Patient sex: M
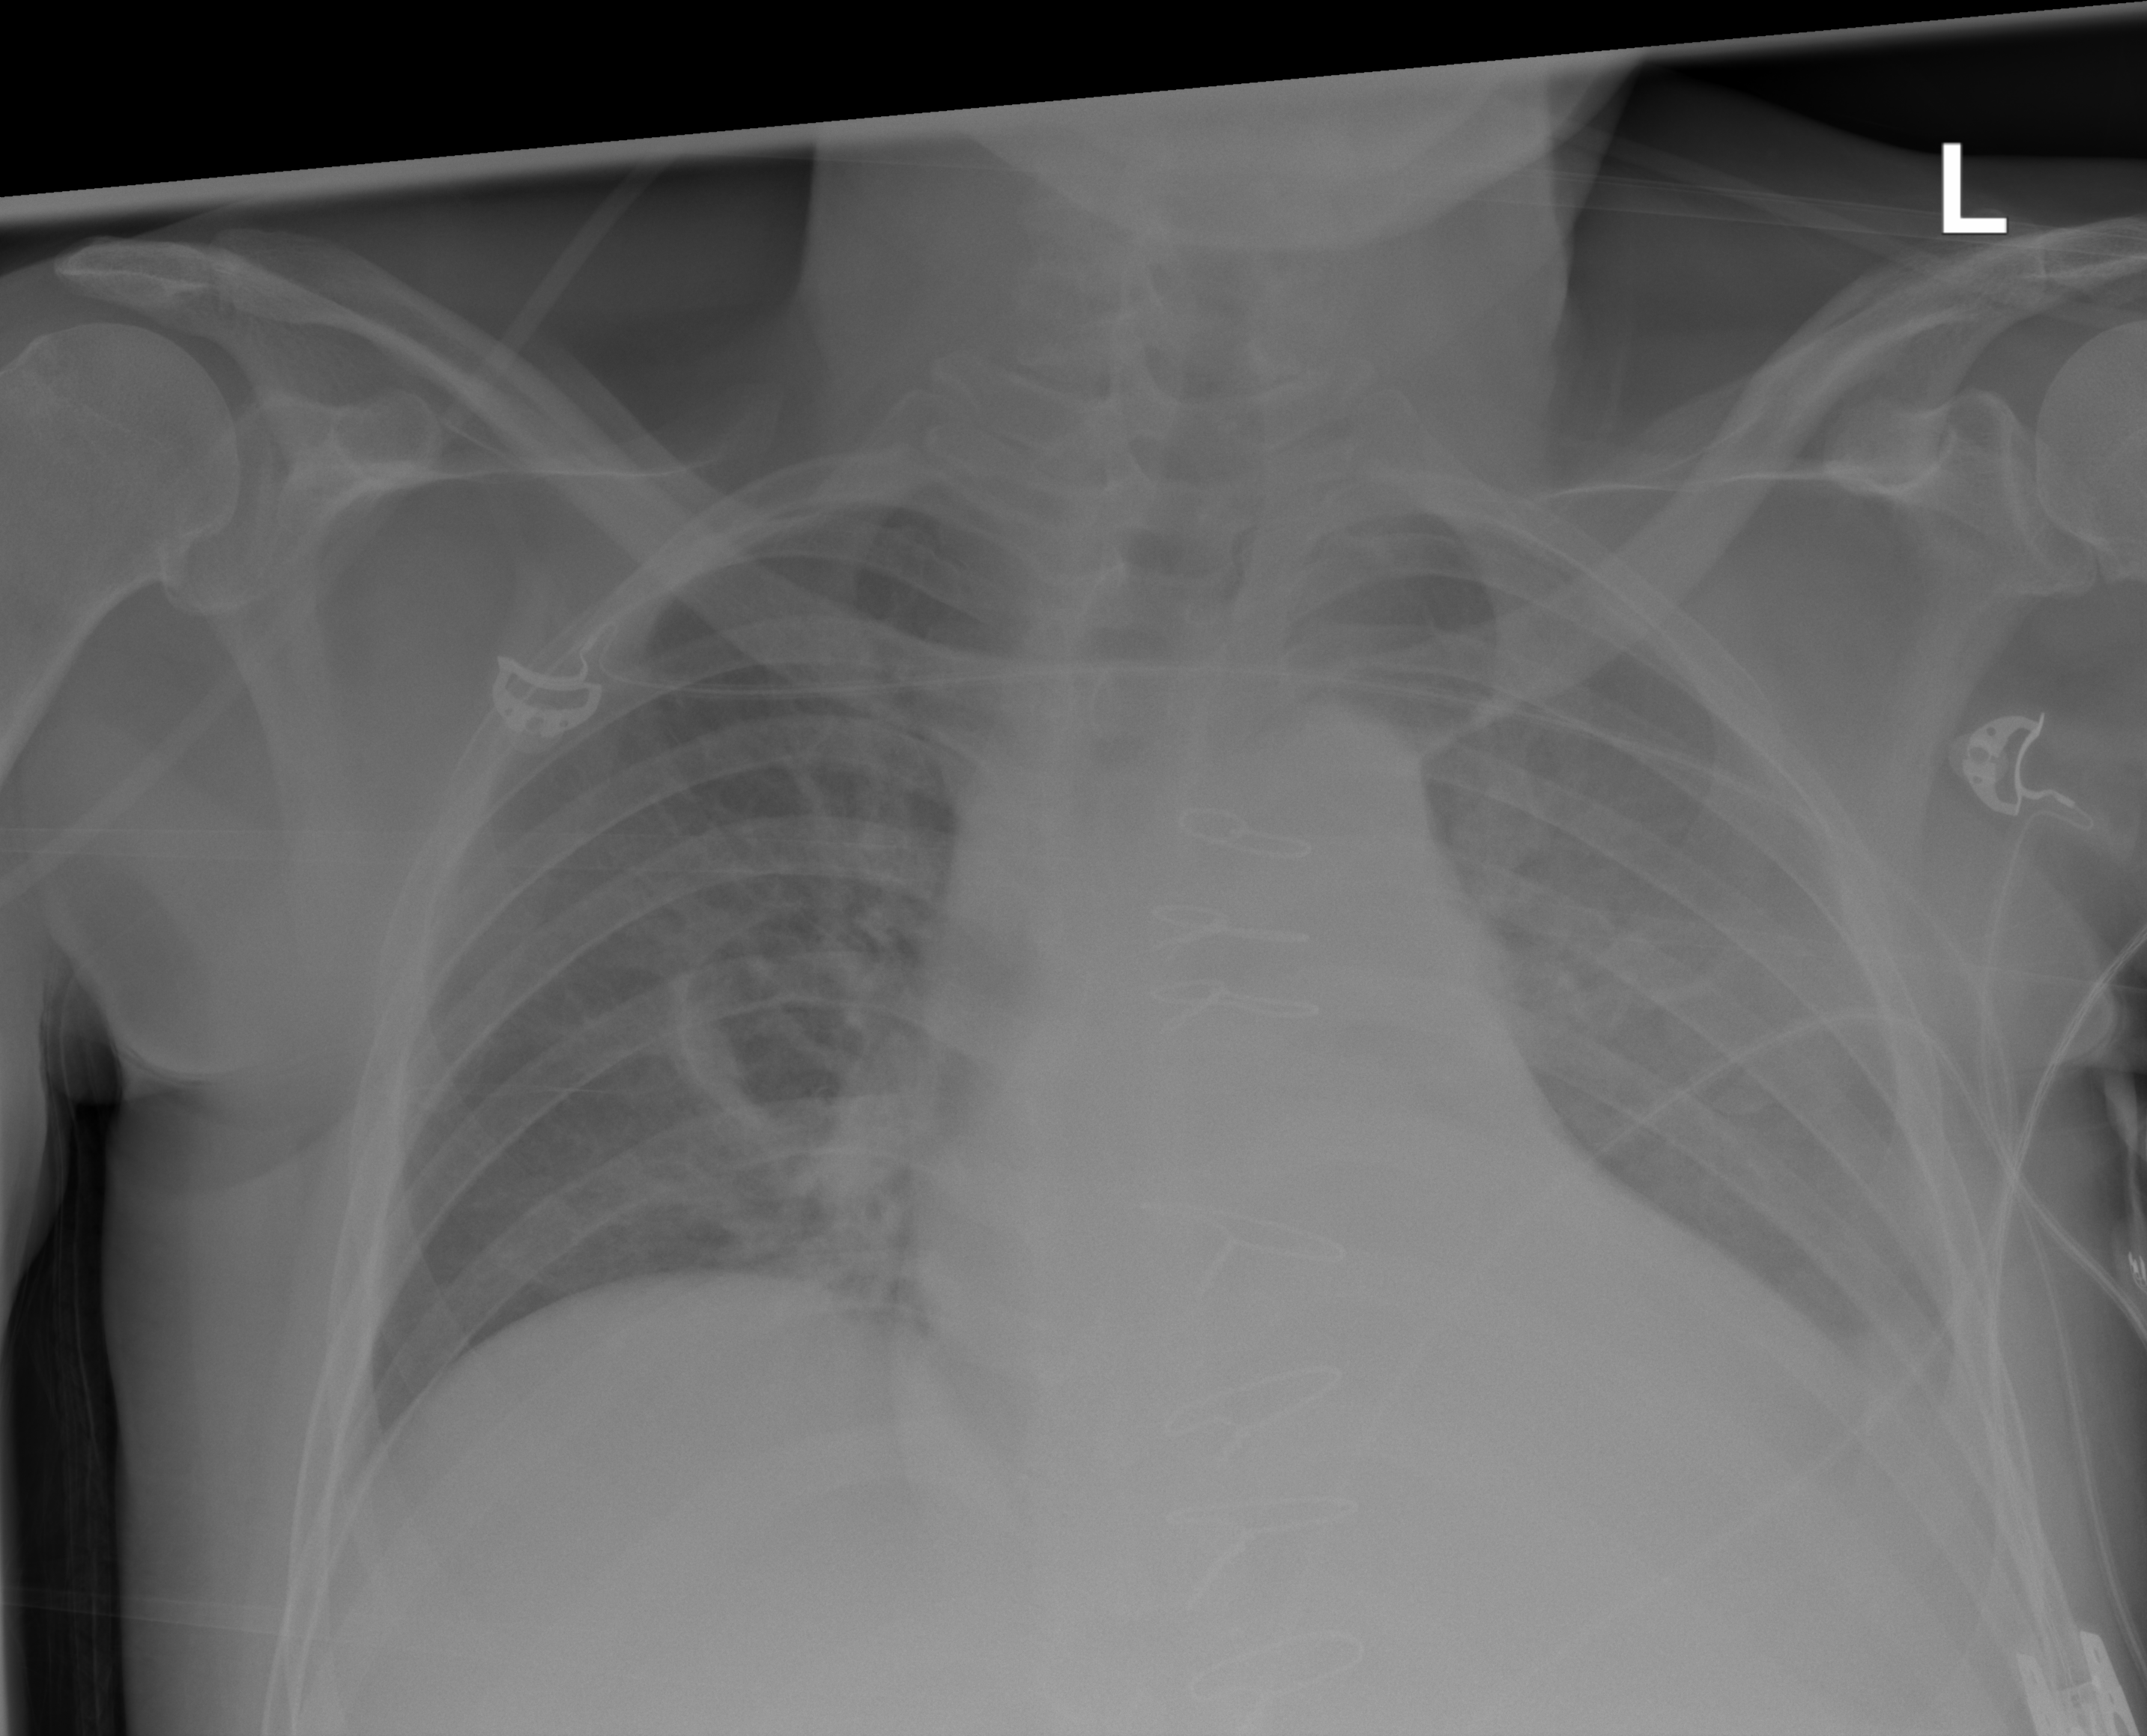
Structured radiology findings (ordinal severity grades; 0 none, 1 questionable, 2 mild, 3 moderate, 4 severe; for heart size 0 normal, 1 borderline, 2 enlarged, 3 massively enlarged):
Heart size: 2
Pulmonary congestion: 2
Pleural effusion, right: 0
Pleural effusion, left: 2
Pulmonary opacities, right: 0
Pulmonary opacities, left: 0
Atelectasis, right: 2
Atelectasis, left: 2